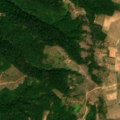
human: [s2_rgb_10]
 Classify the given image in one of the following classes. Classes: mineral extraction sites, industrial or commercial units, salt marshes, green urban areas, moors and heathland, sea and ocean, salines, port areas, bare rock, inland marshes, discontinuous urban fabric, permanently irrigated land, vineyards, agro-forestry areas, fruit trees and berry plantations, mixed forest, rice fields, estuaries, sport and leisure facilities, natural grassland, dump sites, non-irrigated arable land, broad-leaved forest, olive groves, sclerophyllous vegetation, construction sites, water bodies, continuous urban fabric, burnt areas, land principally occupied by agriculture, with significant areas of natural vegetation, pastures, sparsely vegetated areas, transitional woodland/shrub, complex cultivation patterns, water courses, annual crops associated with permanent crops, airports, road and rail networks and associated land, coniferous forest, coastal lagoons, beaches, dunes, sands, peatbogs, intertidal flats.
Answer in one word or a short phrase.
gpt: complex cultivation patterns, broad-leaved forest, transitional woodland/shrub